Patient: sex F, age 78
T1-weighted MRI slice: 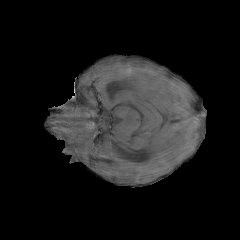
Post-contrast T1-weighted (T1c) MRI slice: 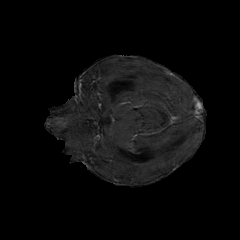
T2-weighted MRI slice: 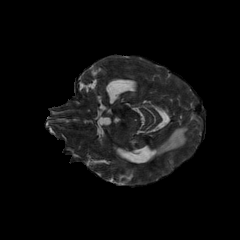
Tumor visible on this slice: yes
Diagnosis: Glioblastoma, IDH-wildtype
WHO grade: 4